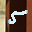
Label: 5